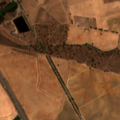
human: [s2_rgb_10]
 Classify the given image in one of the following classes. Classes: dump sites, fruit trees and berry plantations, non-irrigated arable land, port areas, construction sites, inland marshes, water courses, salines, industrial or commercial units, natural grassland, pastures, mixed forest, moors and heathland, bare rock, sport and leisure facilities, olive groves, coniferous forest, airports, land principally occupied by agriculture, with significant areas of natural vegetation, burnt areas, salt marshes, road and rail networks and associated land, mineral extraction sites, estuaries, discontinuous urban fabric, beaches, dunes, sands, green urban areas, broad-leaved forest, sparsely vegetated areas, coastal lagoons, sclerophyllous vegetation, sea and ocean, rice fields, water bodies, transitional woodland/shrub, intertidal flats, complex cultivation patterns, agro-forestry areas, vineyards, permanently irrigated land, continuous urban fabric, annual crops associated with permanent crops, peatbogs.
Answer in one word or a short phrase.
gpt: industrial or commercial units, non-irrigated arable land, permanently irrigated land, olive groves, broad-leaved forest